Field crop: maize
Growth stage: 2
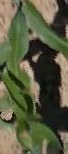
Species: maize